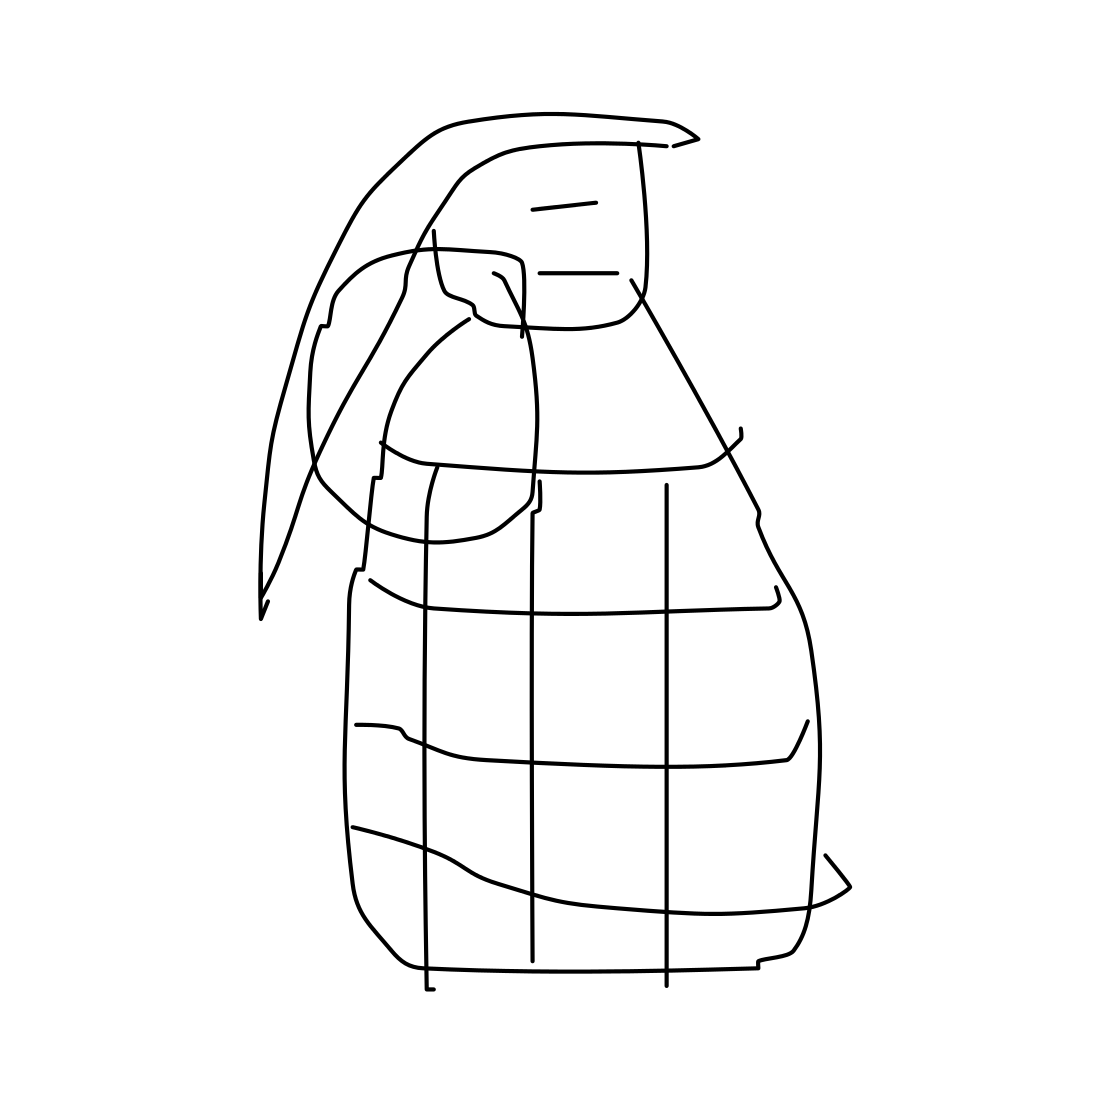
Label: grenade